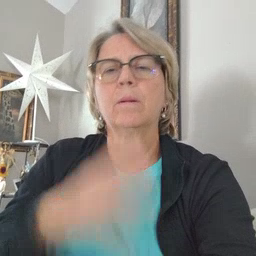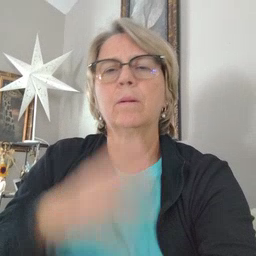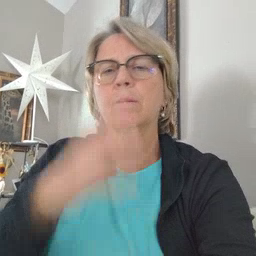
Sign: apple